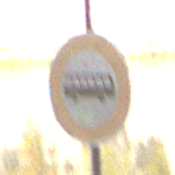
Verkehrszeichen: VerbotKraftomnibusse
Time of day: MorningAfternoon
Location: Outdoor (Suburban)
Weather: PartlyCloudy
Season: NotSpecified
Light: Natural